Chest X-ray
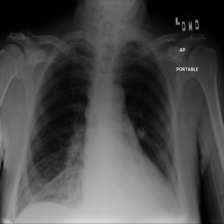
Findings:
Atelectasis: negative
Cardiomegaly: negative
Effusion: negative
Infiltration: positive
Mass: negative
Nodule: negative
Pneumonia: negative
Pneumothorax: negative
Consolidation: negative
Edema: negative
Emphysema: negative
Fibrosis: negative
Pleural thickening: negative
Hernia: negative